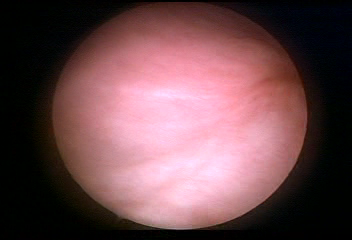
Modality: WLC
Class: Normal mucosa
Bladder cancer association: No